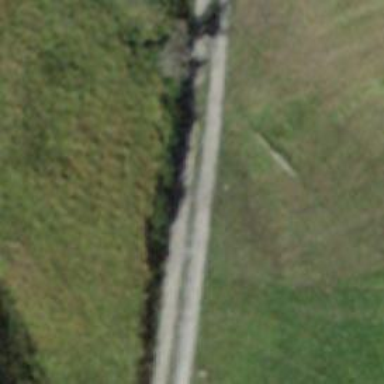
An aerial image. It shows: Culvert tunnel.